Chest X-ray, AP view. Patient: 57 years old, sex M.
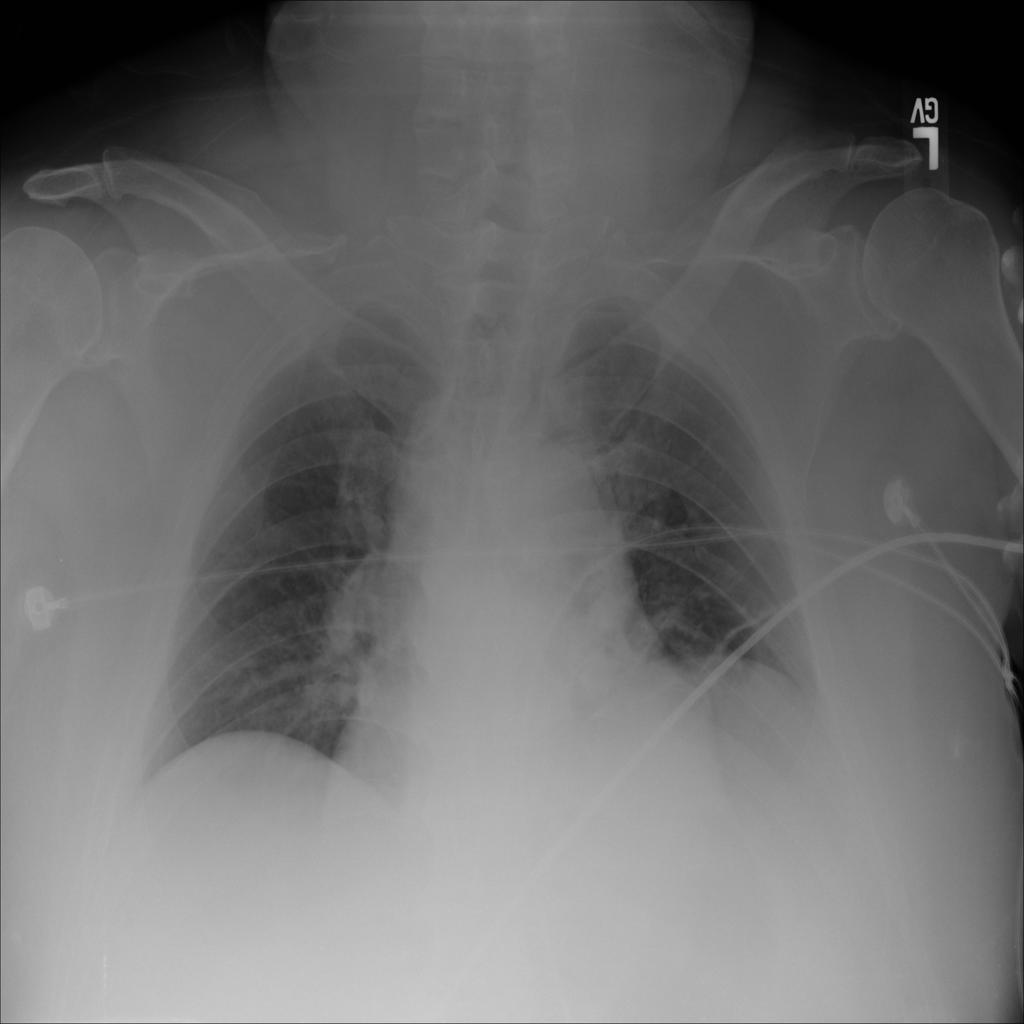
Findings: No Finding